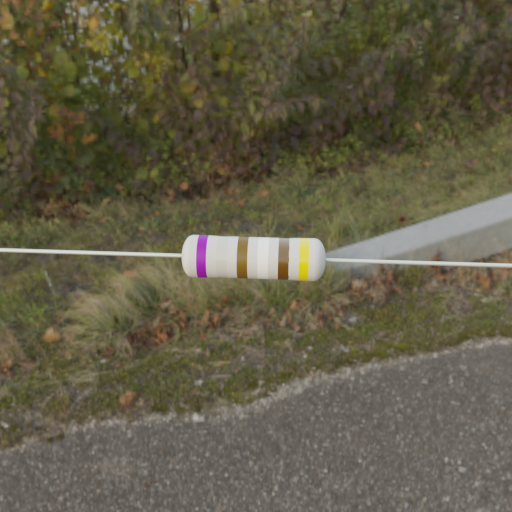
Resistor colour bands (in order): violet, silver, brown, white, brown, yellow